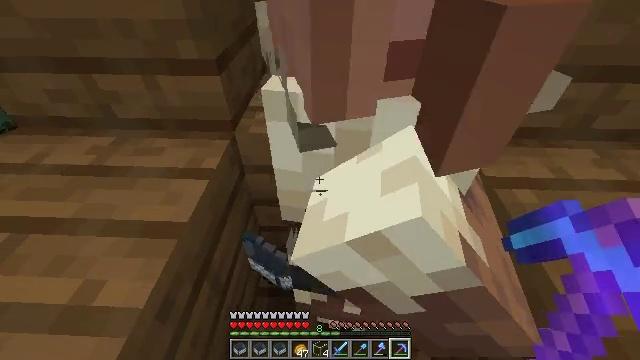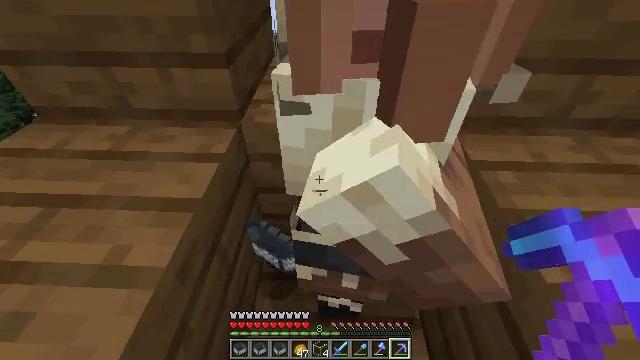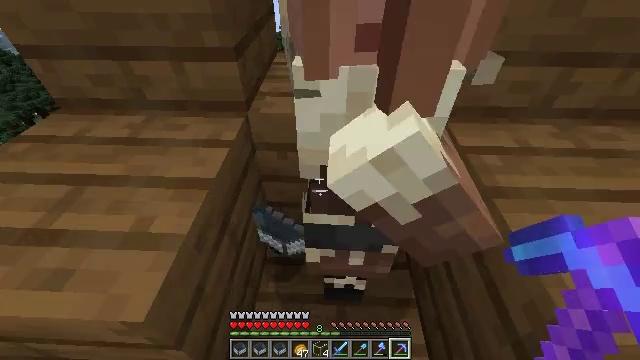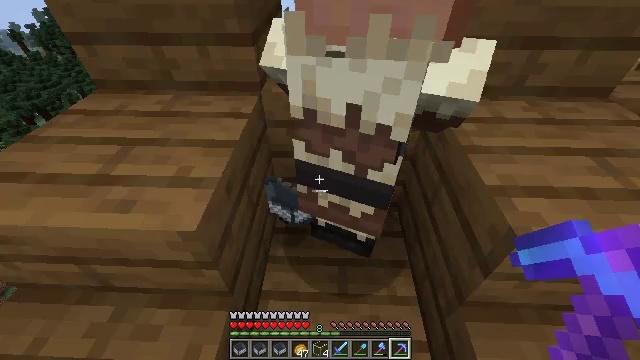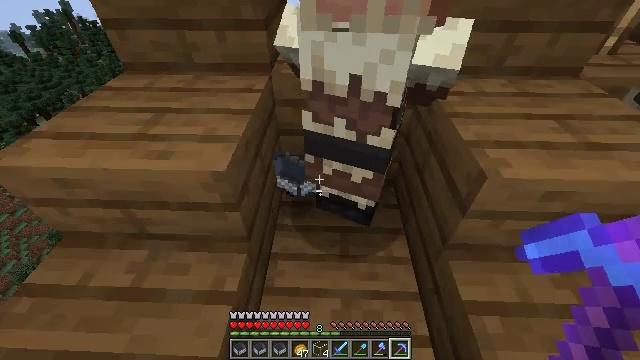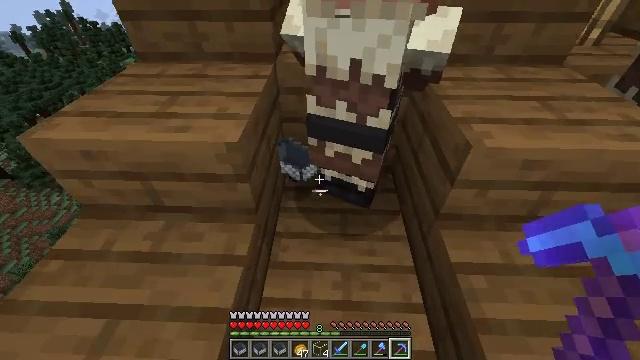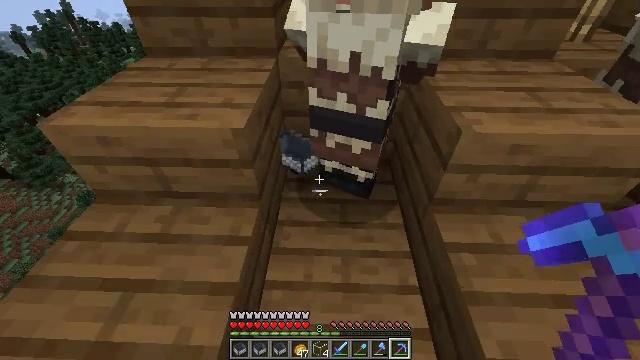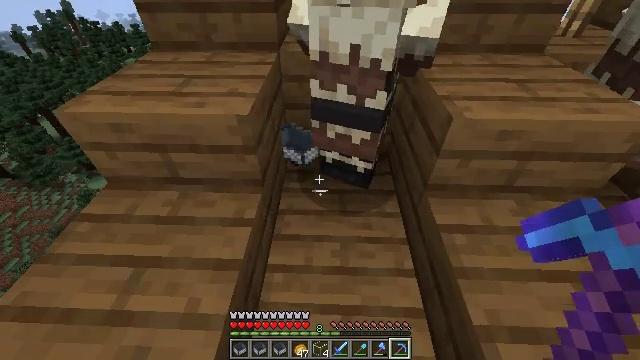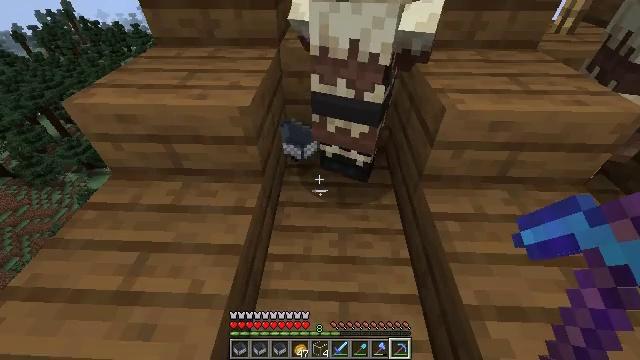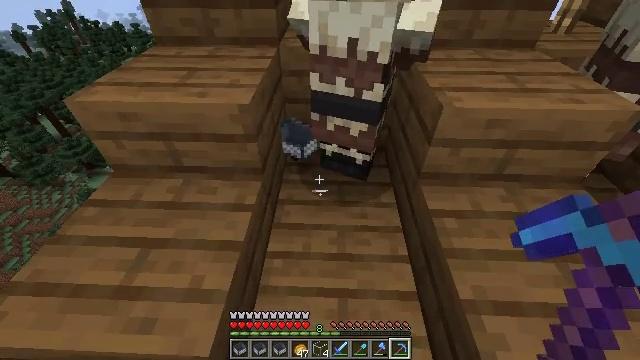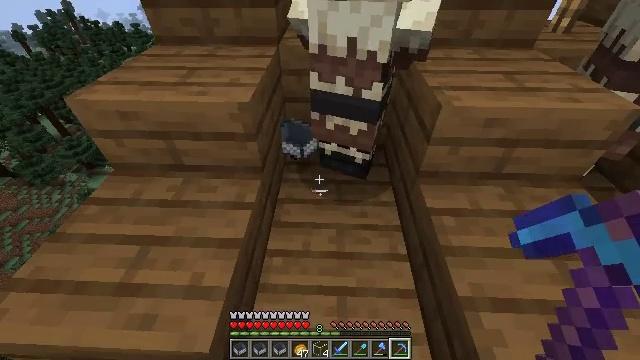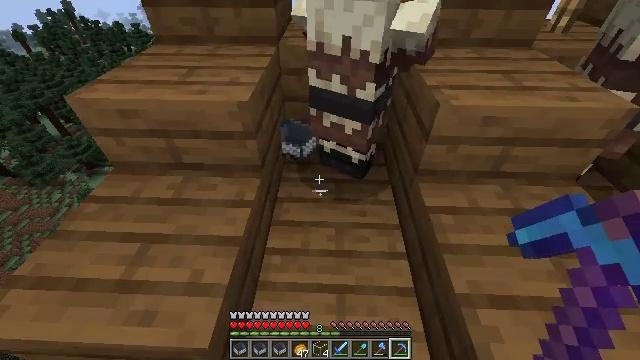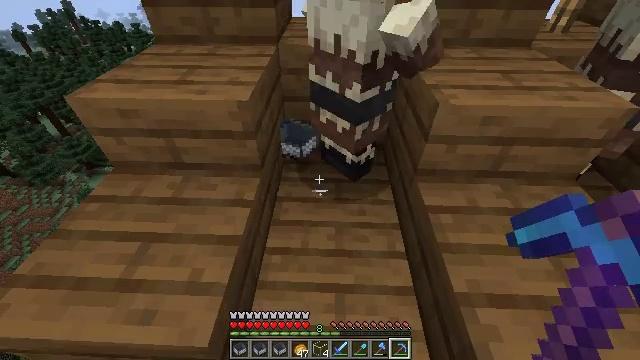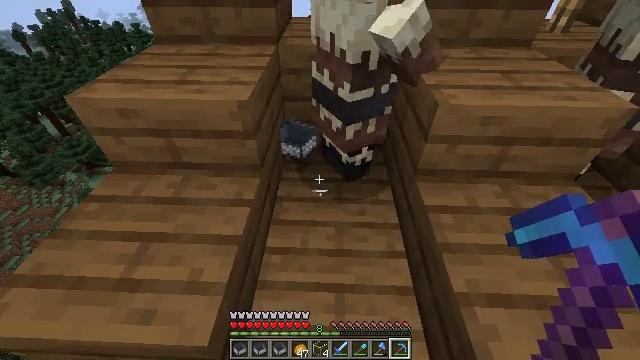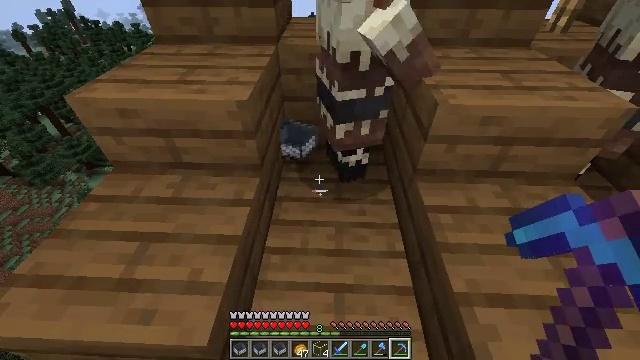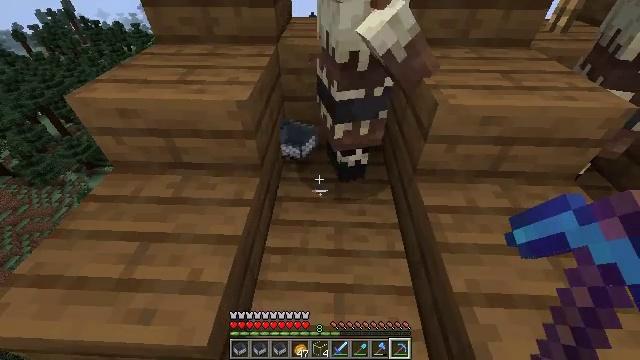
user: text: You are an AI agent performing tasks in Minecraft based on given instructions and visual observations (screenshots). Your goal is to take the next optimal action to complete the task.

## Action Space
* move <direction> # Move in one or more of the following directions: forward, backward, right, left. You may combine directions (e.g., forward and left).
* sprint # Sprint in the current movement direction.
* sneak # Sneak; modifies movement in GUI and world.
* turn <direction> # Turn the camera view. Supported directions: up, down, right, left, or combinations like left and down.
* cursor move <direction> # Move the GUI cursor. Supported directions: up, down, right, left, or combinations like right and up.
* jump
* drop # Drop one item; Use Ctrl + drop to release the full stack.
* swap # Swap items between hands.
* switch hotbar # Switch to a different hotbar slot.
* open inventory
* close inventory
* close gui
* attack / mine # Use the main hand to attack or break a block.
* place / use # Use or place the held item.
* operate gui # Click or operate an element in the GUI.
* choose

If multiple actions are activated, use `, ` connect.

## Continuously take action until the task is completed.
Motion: motion action
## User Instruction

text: Remove a spruce sign from the inventory.
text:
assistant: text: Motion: move back
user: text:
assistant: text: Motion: move back
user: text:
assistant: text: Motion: move back
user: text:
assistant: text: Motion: move back
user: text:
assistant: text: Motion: move back
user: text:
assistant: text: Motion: no_op
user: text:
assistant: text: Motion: no_op
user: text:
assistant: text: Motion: no_op
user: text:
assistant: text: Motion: no_op
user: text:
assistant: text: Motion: no_op
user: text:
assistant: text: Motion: no_op
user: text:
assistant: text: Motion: no_op
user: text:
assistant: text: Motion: no_op
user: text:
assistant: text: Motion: no_op
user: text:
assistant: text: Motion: no_op
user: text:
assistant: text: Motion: close inventory
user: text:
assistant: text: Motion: close inventory
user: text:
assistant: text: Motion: close inventory
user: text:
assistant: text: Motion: close inventory
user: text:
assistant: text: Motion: open gui
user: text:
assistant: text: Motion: no_op
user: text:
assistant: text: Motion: no_op
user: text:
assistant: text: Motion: no_op
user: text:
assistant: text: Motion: cursor move right
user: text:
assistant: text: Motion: no_op
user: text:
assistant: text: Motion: no_op
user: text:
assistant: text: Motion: no_op
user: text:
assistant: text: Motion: no_op
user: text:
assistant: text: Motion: no_op
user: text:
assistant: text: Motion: no_op